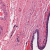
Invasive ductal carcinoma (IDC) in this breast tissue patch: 0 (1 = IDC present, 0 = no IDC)